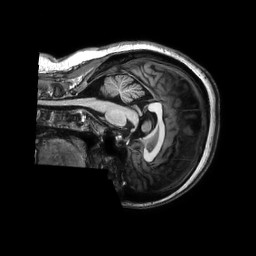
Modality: T1w
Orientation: sagittal
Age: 29
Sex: female
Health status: healthy
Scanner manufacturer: philips
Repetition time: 0.009 s
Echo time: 0.004 s